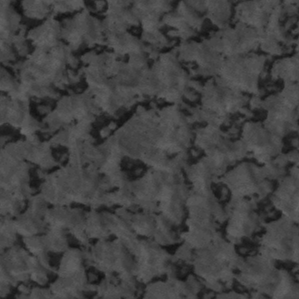
Label: frost